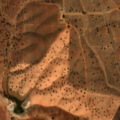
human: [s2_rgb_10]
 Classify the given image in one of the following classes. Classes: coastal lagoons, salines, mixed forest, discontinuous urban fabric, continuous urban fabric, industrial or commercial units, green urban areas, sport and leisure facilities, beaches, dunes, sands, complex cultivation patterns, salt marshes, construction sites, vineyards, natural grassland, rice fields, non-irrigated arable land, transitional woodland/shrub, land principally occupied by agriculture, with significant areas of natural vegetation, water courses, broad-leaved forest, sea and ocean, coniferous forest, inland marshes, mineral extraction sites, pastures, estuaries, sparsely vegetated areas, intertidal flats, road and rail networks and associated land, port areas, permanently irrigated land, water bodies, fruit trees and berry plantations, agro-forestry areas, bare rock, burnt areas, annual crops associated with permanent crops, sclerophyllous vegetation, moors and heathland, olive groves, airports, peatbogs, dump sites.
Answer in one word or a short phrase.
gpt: non-irrigated arable land, olive groves, agro-forestry areas